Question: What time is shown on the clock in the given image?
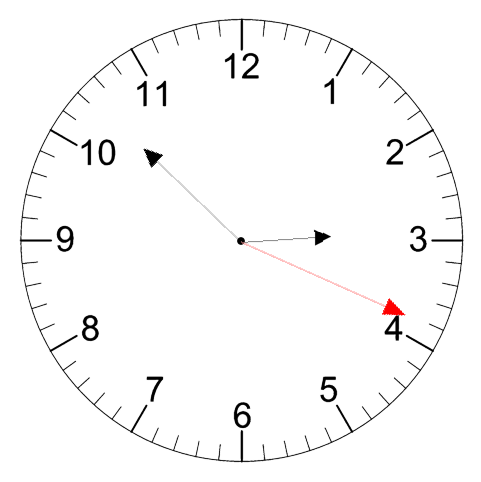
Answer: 02:52:19